Question: I am trying to learn some of the graphics side of Java. I made a text file that lists the points and the first line in the file determines how many points there are. I need to take the points in the text file and plot them on a canvas. I have looked at several resources and I just do not understand how everything works together. I cannot even find a tutorial that gives all of the code and explains where each part goes and how it is called. Basically, I am confused by JPanels, JFrames, and basically the whole process. Below is the code that I have written so far and a screen shot of what the file looks like.
Code:
'''
import java.awt.*;
import java.awt.event.*;
import javax.swing.*;
import javax.swing.event.*;
import java.awt.Graphics.*;
import java.util.*;
import java.io.*;
public class drawPoints extends JPanel
{
public void paintComponent(Graphics g)
{
super.paintComponent(g);
this.setBackground(Color.WHITE);
g.setColor(Color.BLUE);
try{
FileInputStream fstream = new FileInputStream("Desktop/Assign2Test1.txt");
DataInputStream in = new DataInputStream(fstream);
BufferedReader br = new BufferedReader(new InputStreamReader(in));
String strLine;
int i = 1;
while ((strLine = br.readLine()) != null){
final Point[] points = new Point[Integer.parseInt(br.readLine())];
final String[] split = strLine.split(" ");
points[i++] = new Point(Integer.parseInt(split[0]), Integer.parseInt(split[1]));
}
in.close();
}catch (Exception e){ System.err.println("Error: " + e.getMessage());
}
}
import javax.swing.*;
public class mainDrawPoint
{
public static void main(String args[])
{
JFrame f = new JFrame("Draw Points Application");
f.setDefaultCloseOperation(JFrame.EXIT_ON_CLOSE);
drawPoints dP = new drawPoints();
f.add(dP);
f.setSize(500,500);
f.setVisible(true);
}
}
'''
All the code is doing is putting the values in an array.

The x and y coordinates are separated by a tab. Any help would be appreciated!
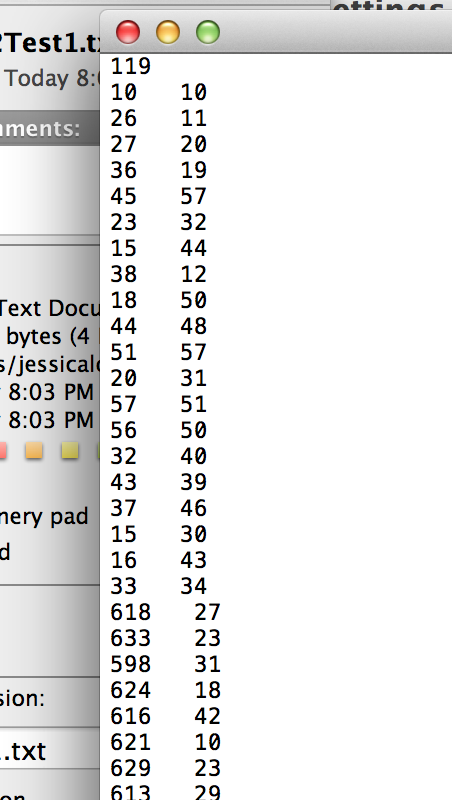
Answer: Something you should consider is the following:
From what I can tell, the first number in there is the count. If that is indeed it, you don't need the LinkedList for the Strings. Build a Point array, for example:
'''
final Point[] points = new Point[Integer.parseInt(br.readLine())];
'''
From there, using that looping system you have with the strLine variable, use that String and work out how to parse it, for example:
'''
int i = 0; // Put this outside of the while loop.
//While loop condition check here
final String[] split = strLine.split(" "); // Unicode character for tab.
points[i++] = new Point(Integer.parseInt(split[0]), Integer.parseInt(split[1])); // Assuming length 2 of split.
'''
As for rendering the points, create a new class, one that extends JPanel. In that class, add the following code and fill in the TODO:
'''
@Override
public void paintComponent(final Graphics g){
//TODO: Paint what you want here, automatically double-buffered
}
'''
Now, when you create a new Panel class and add it to a JFrame, whenever you call for a repaint() from the JFrame it will render the code in the paintComponent() method of the Panel class. If you have any other questions, feel free to ask.
Edit: Example code:
'''
import javax.swing.*;
import java.awt.*;
import java.io.BufferedReader;
import java.io.File;
import java.io.FileReader;
public class Test {
private static final String FILE = "Desktop/Assign2Test1.txt";
private static Point[] points;
public static void main(final String[] args){
try{
final BufferedReader br = new BufferedReader(new FileReader(new File(FILE)));
points = new Point[Integer.parseInt(br.readLine())];
int i = 0;
int xMax = 0;
int yMax = 0;
while(br.ready()){
final String[] split = br.readLine().split(" ");
final int x = Integer.parseInt(split[0]);
final int y = Integer.parseInt(split[1]);
xMax = Math.max(x, xMax);
yMax = Math.max(y, yMax);
points[i++] = new Point(x, y);
}
final JFrame frame = new JFrame("Point Data Rendering");
final Panel panel = new Panel();
panel.setPreferredSize(new Dimension(xMax + 10, yMax + 10));
frame.setContentPane(panel);
frame.pack();
frame.setVisible(true);
frame.repaint();
} catch (final Exception e){
e.printStackTrace();
}
}
public static class Panel extends JPanel {
@Override
public void paintComponent(final Graphics g){
g.setColor(Color.RED);
for(final Point p : points){
g.fillRect((int) p.getX(), (int) p.getY(), 2, 2);
}
}
}
}
'''